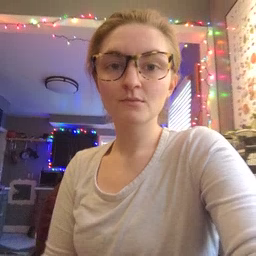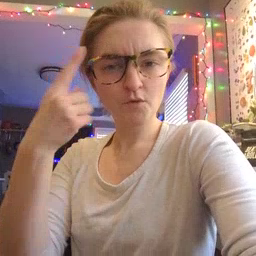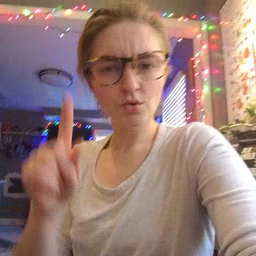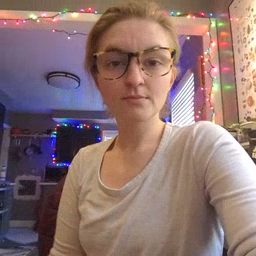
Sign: for